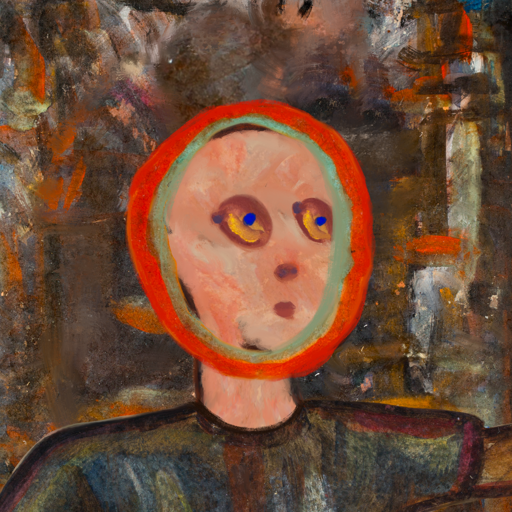
Background: GypsyQueen, Head And Neck Side: Roy_Bahadur, Face Side: Mother_And_Son_Son, Bust: Mosgoul, Hair Side: Sisters, Head Accessory: Blank, Second Necklace: Blank, Necklace: Blank, Baby: Blank